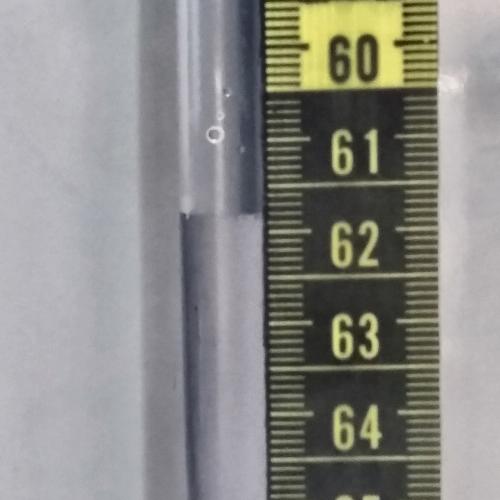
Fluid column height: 61.8 cm